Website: lowes
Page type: review-order
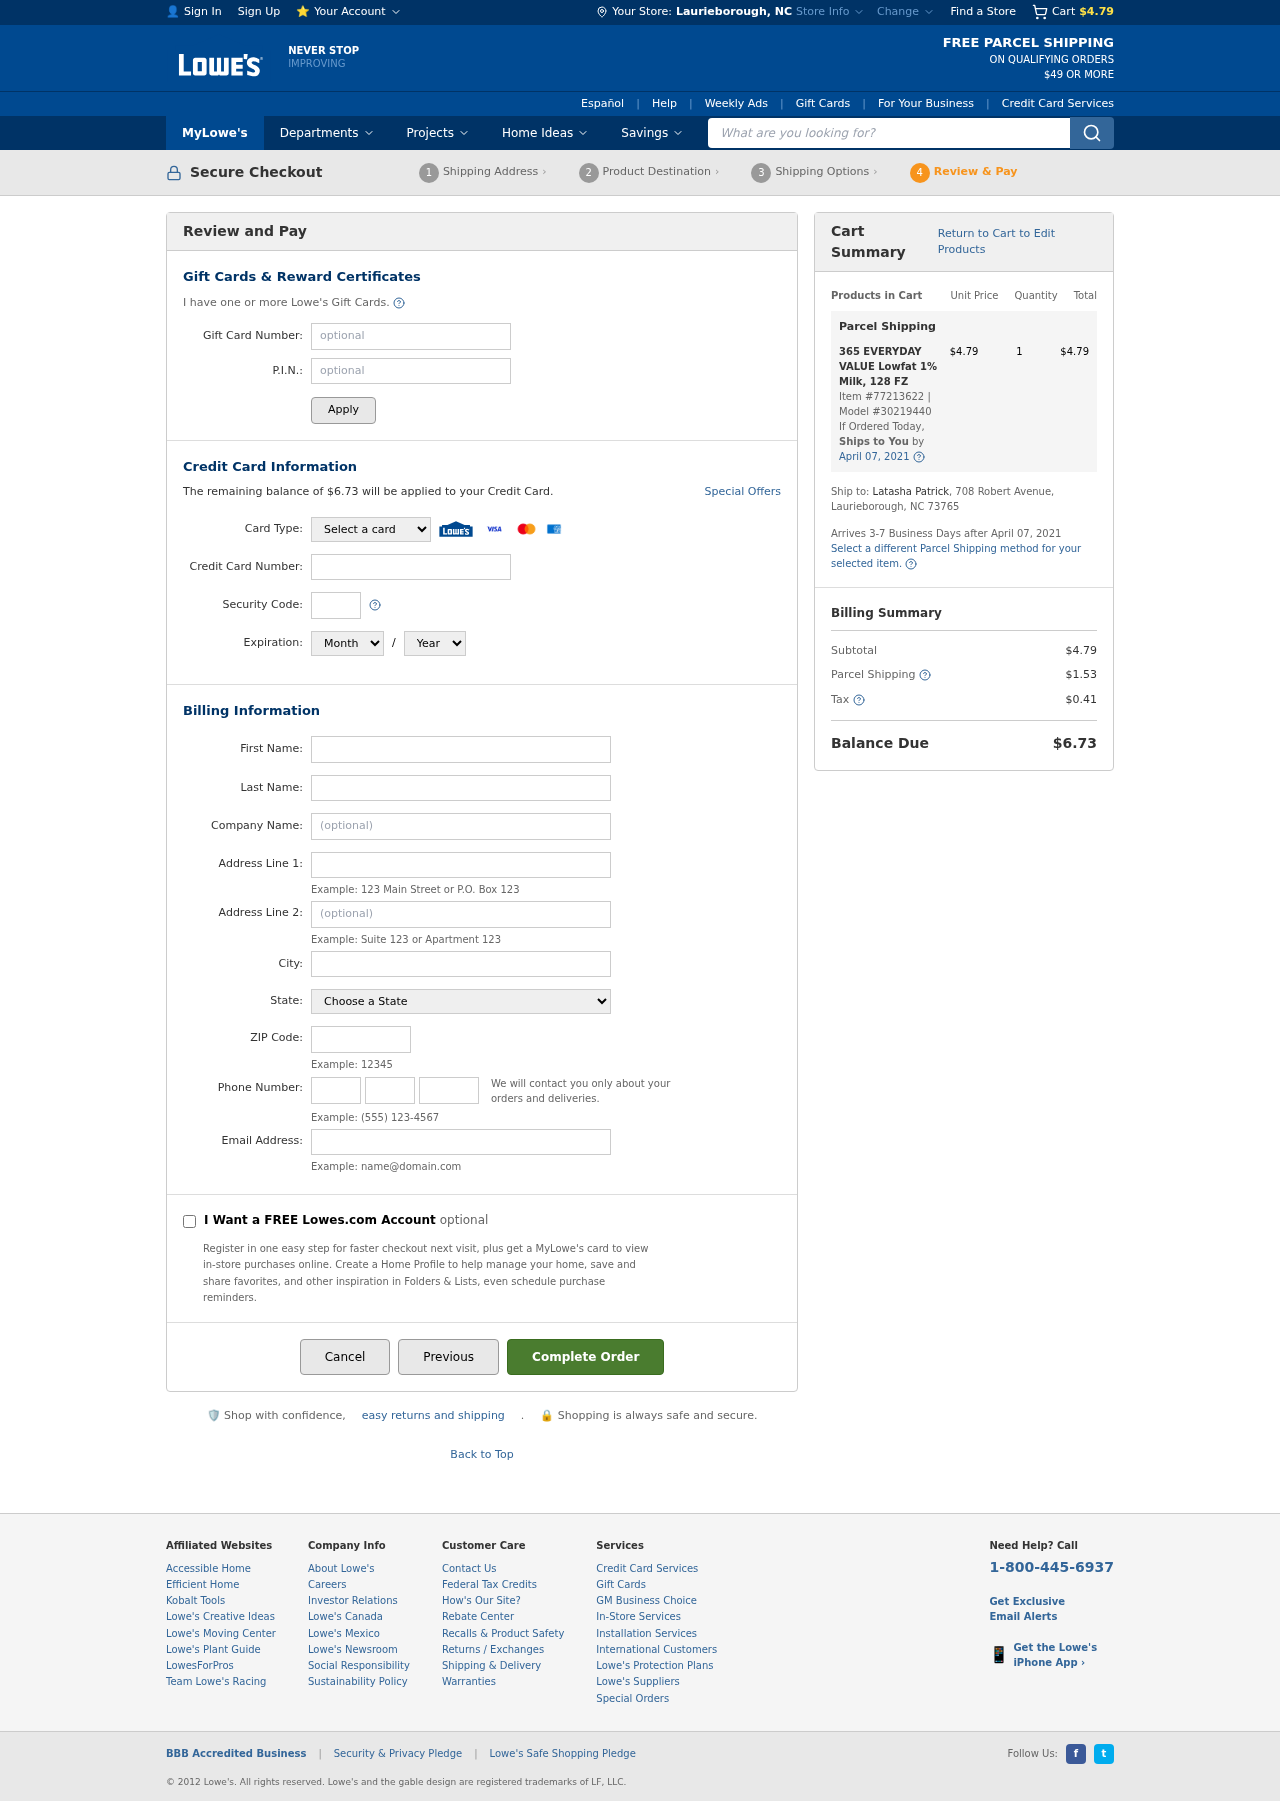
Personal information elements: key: PII_CARD_CVV
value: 3273
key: PII_CARD_EXPIRY_MONTH
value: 08
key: PII_CARD_EXPIRY_YEAR
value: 26
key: PII_CARD_NUMBER
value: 3768 9170 2978 212
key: PII_CARD_TYPE
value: American Express
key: PII_CITY
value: Laurieborough
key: PII_CITY_STATE
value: Laurieborough, NC
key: PII_COMPANY
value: Herrera PLC
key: PII_EMAIL
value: latashapatrick@hotmail.com
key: PII_FIRSTNAME
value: Latasha
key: PII_LASTNAME
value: Patrick
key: PII_PHONE_AREA
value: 315
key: PII_PHONE_PREFIX
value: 419
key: PII_PHONE_SUFFIX
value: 8588
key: PII_POSTCODE
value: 73765
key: PII_STATE
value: North Carolina
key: PII_STREET
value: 708 Robert Avenue
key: PII_STREET2
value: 708 Robert Avenue
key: PII_FULLNAME2
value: Latasha Patrick
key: PII_STATE_ABBR
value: NC
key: PII_POSTCODE_FULL
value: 73765
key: PII_CITY_STATE_ZIP
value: Laurieborough, NC 73765
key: PII_POSTCODE_NUMERIC
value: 73765
Product elements: key: PRODUCT1_NAME
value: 365 EVERYDAY VALUE Lowfat 1% Milk, 128 FZ
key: PRODUCT1_PRICE
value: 4.79
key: PRODUCT1_QUANTITY
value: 1
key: PRODUCT1_ITEM_NUMBER
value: Item #77213622
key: PRODUCT1_MODEL_NUMBER
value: Model #30219440
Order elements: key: ORDER_SUBTOTAL
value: $4.79
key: ORDER_BALANCE_DUE
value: $6.73
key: ORDER_SHIPPING_DATE
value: April 07, 2021
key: ORDER_ITEM_TOTAL
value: $4.79
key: ORDER_SHIPPING_DATE2
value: April 07, 2021
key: ORDER_SHIPPING_COST
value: $1.53
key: ORDER_TAX
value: $0.41
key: ORDER_TOTAL
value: $6.73
Search elements: key: HEADER_SEARCH
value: What are you looking for?